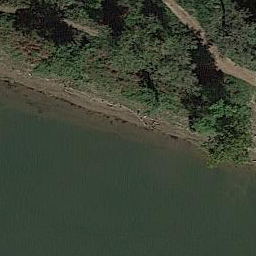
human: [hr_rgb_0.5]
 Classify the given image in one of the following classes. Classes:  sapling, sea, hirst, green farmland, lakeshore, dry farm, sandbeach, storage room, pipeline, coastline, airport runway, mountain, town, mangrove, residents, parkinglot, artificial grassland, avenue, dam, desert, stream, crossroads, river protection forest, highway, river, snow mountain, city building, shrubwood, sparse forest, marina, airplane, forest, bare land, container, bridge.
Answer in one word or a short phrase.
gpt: river protection forest